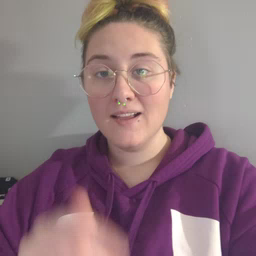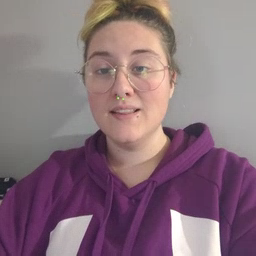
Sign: glasswindow